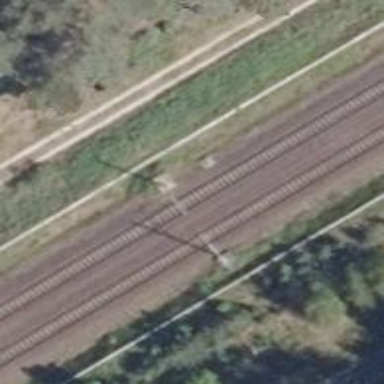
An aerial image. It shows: Milestone along the railway with catenary mast.